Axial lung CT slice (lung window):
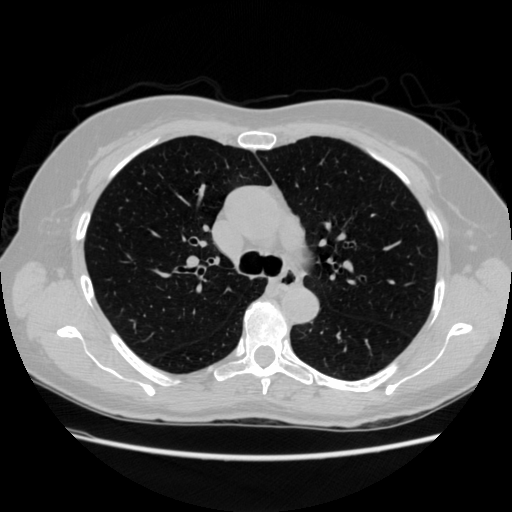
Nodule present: no